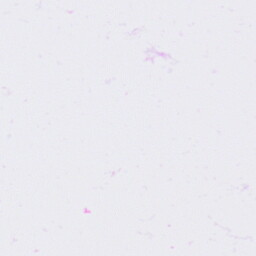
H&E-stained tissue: Lung